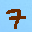
Label: 7